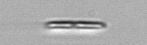
Label: pennate